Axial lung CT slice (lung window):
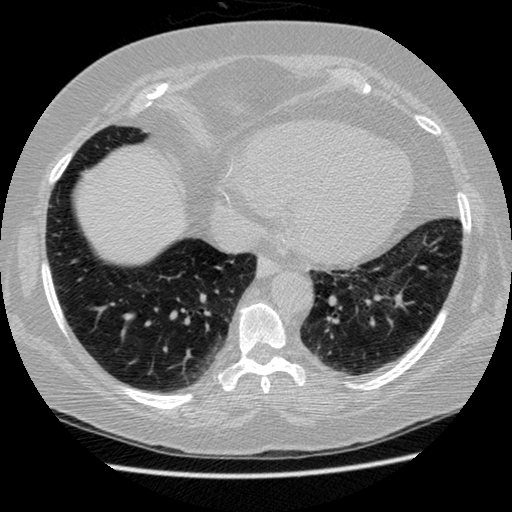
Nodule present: no